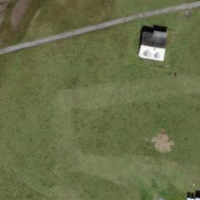
EUNIS habitat code: 23
Species observed at this site:
Parnassia palustris
Pyrrhocorax graculus